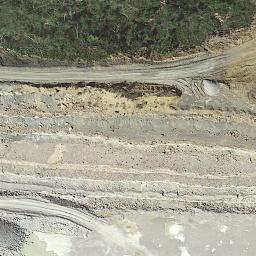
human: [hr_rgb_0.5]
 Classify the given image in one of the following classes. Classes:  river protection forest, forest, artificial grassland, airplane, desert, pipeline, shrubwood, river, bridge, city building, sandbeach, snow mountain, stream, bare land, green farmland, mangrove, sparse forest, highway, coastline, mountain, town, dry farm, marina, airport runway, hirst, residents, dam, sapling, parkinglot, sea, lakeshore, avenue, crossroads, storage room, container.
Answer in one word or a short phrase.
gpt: bare land